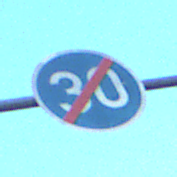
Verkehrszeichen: EndeMindestgeschwindigkeit
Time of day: SunriseSunset
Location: Outdoor (Nature)
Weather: PartlyCloudy
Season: NotSpecified
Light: Natural